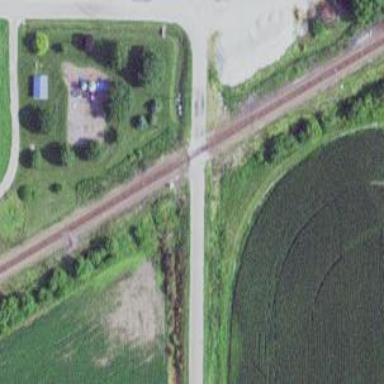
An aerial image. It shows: Level crossing along the railway.